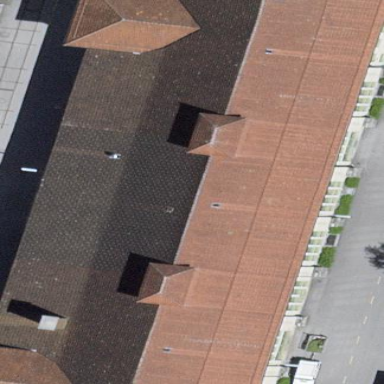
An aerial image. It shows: Industrial building.